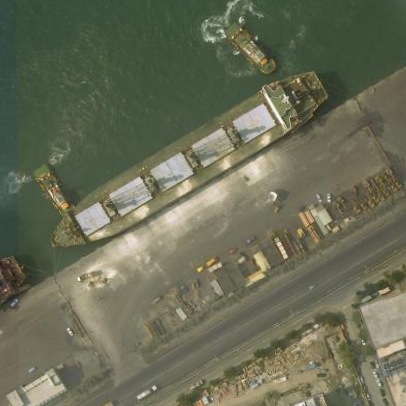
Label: Cargo_ship